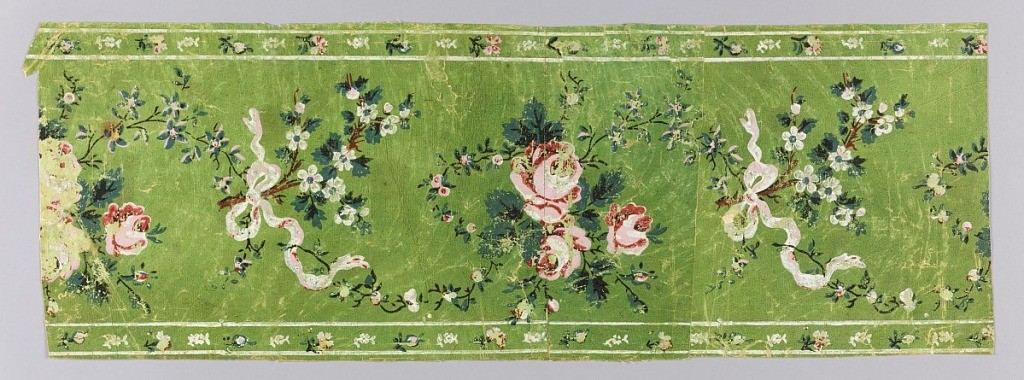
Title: Border
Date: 1770
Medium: Block-printed on handmade paper
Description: Border is vertical. Center panel has bunch of roses alternating vertically with branch of apple blossom tied with pale pink ribbon. Small white-edged bands at right and left have small sprigs, buds and flowerlets in vertical columns. Printed on green ground.